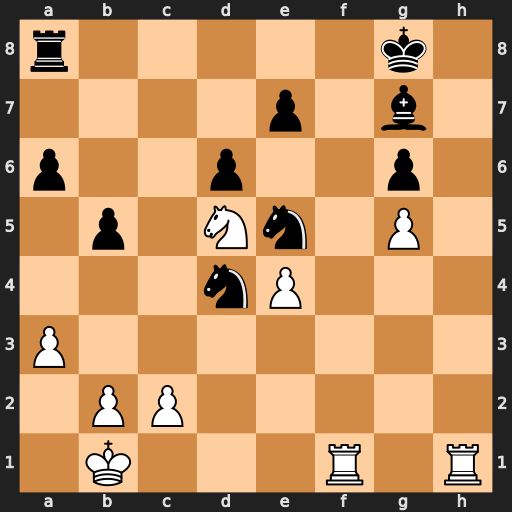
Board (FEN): r5k1/4p1b1/p2p2p1/1p1Nn1P1/3nP3/P7/1PP5/1K3R1R
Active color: w
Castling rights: -
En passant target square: -
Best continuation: Nxe7#